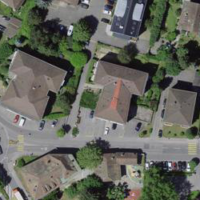
EUNIS habitat code: 55
Species observed at this site:
Sambucus nigra